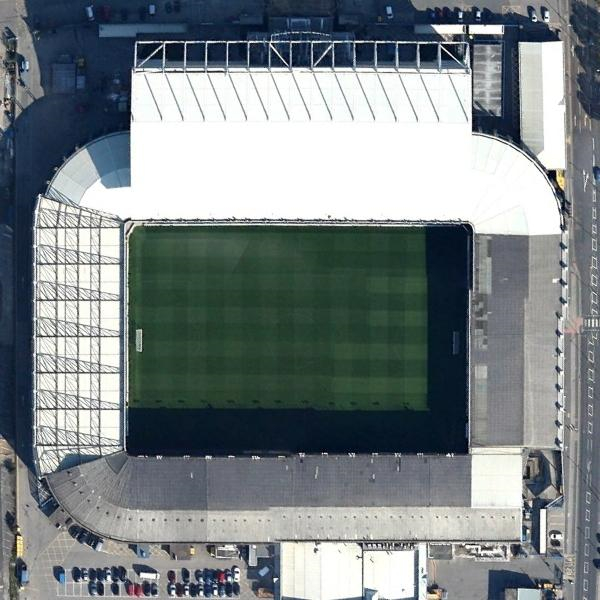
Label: Stadium